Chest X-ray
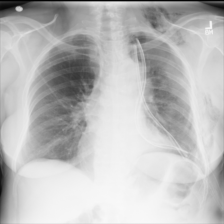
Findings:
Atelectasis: negative
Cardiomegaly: negative
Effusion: negative
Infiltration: negative
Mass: negative
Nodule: negative
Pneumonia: negative
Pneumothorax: positive
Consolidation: negative
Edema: negative
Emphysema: negative
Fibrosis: negative
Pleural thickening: negative
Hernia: negative